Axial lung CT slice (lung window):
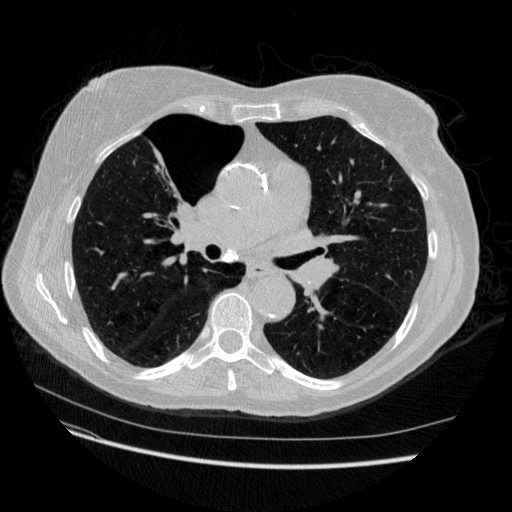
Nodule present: no